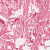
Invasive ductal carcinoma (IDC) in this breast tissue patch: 0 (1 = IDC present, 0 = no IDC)